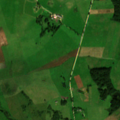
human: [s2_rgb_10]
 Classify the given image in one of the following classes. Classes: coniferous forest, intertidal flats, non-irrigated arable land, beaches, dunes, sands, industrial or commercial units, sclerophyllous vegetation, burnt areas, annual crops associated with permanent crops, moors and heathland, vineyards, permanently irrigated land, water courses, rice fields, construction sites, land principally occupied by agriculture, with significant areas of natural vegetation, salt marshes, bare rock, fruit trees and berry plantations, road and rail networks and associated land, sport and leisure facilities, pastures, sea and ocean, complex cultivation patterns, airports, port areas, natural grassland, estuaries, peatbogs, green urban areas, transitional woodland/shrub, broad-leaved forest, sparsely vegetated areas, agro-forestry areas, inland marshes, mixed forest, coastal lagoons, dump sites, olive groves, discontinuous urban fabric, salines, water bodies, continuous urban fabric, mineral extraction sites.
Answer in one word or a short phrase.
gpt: non-irrigated arable land, pastures, complex cultivation patterns, land principally occupied by agriculture, with significant areas of natural vegetation, broad-leaved forest